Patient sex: F
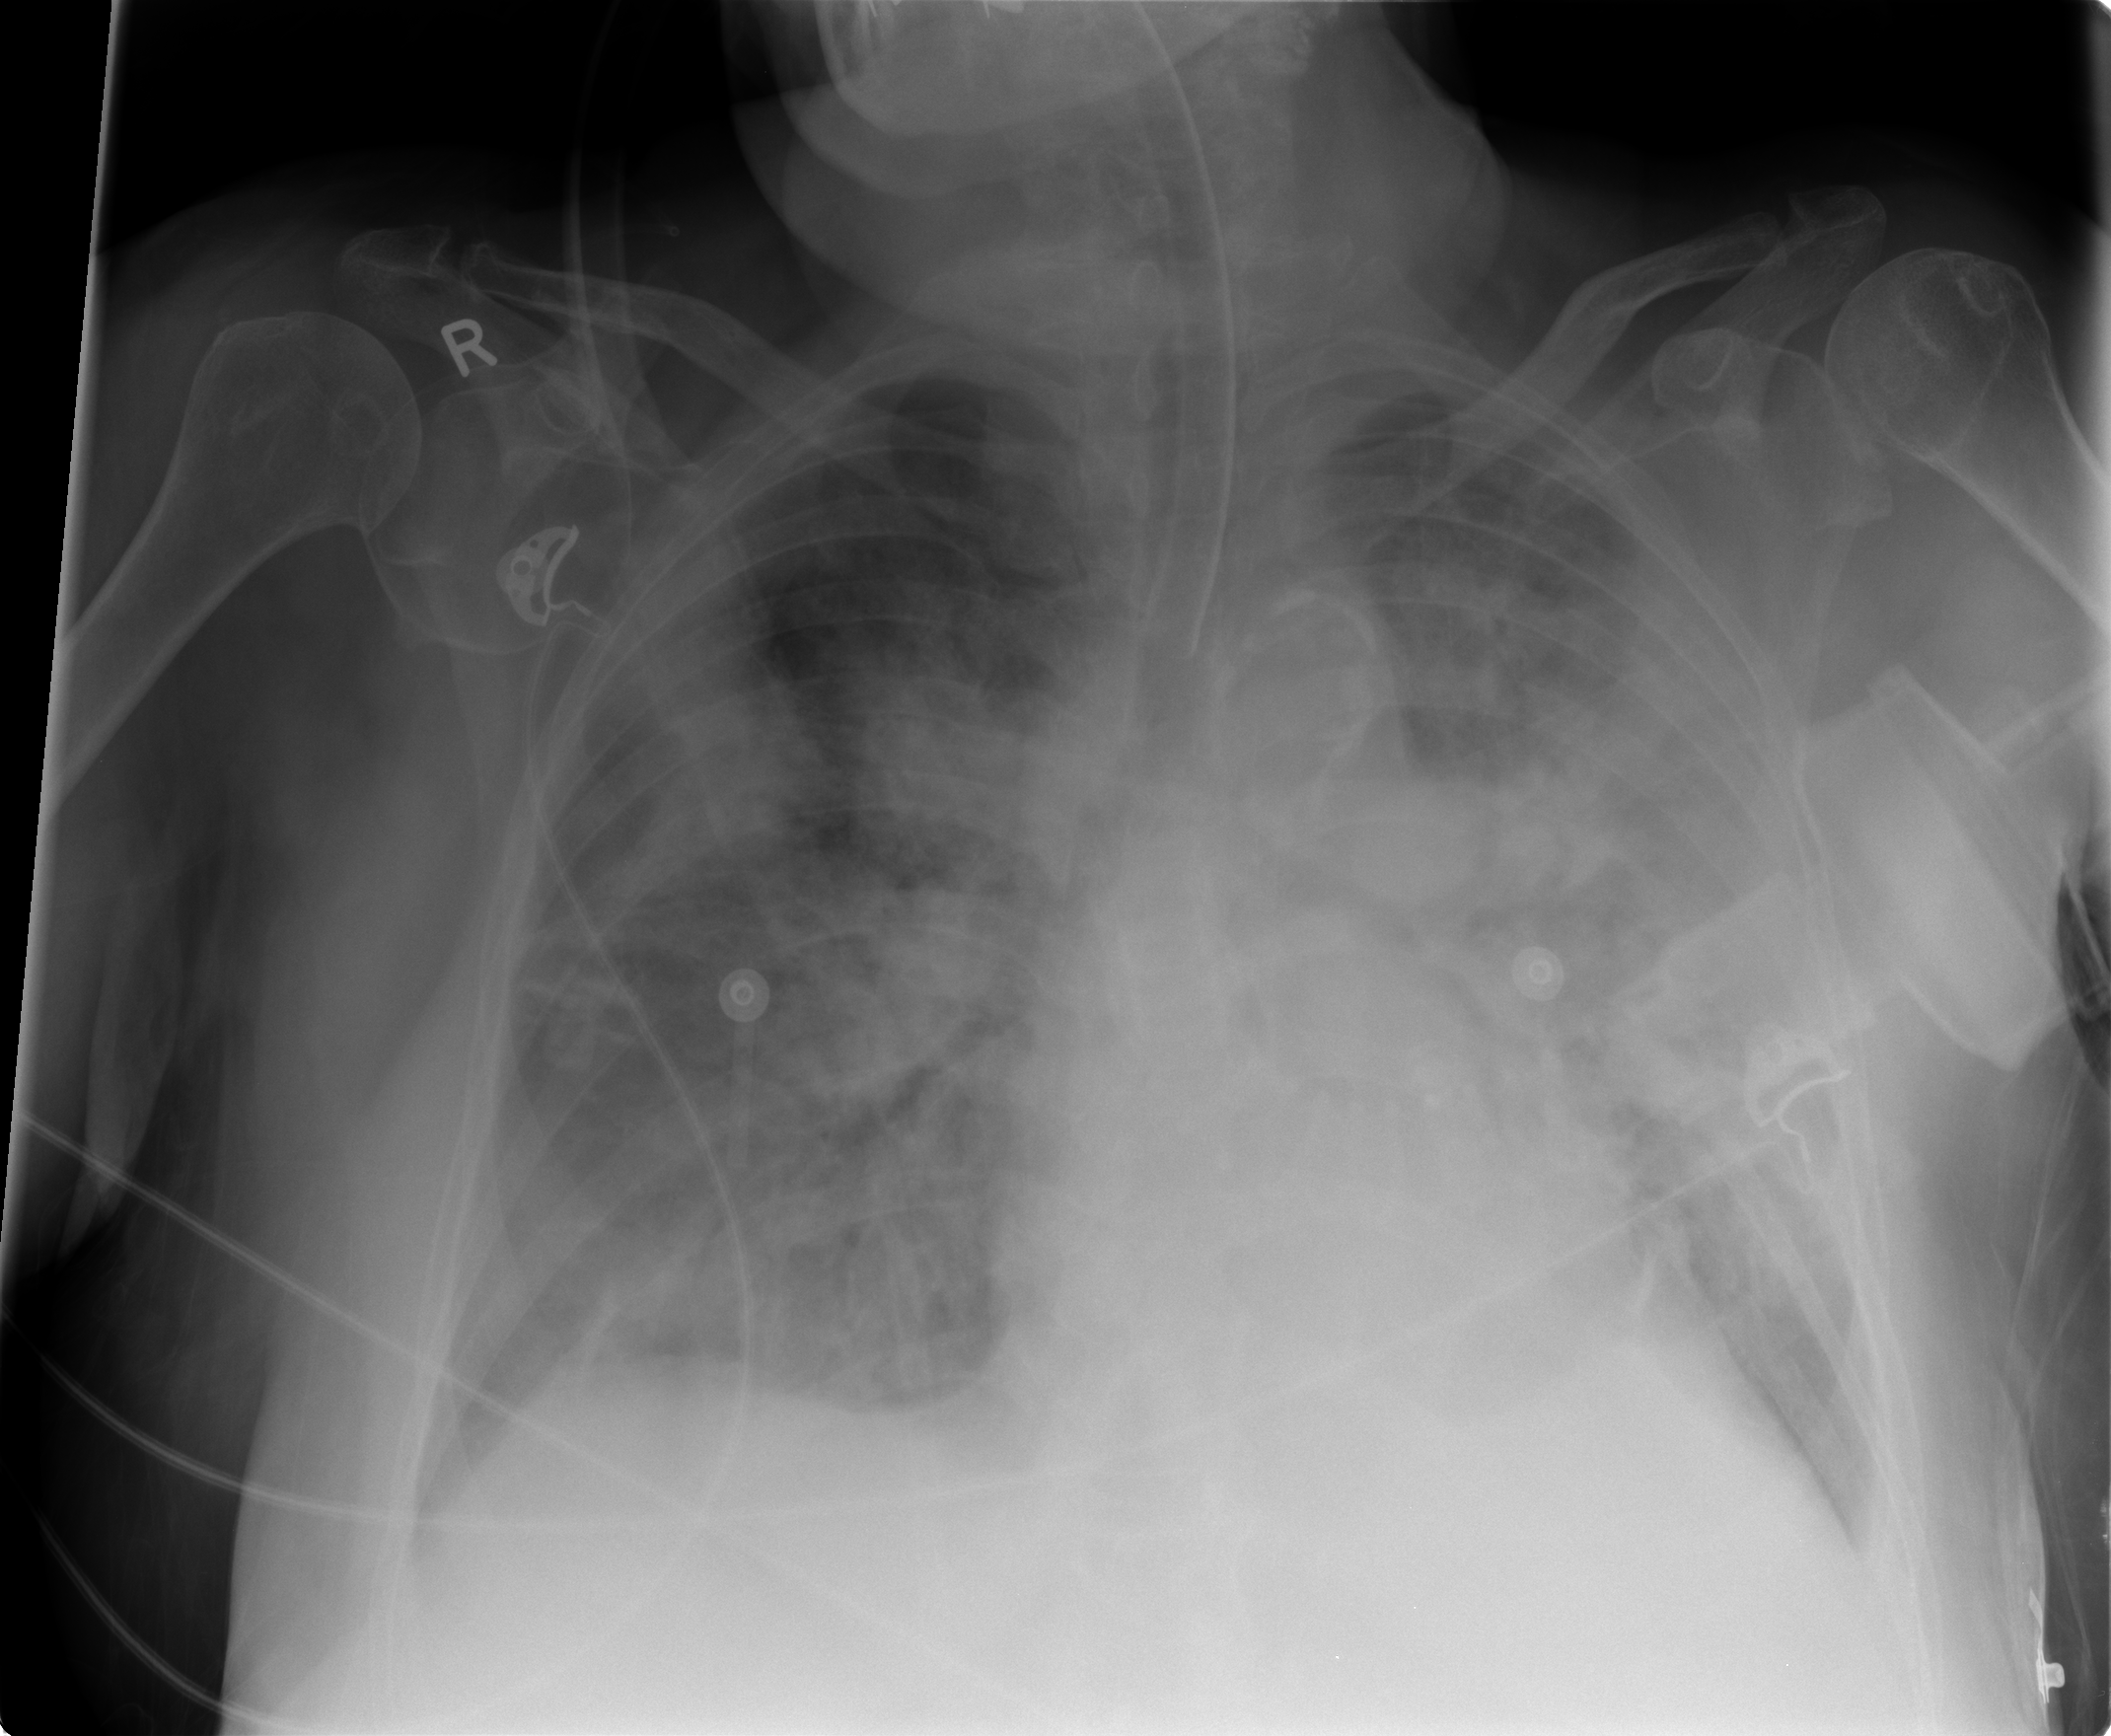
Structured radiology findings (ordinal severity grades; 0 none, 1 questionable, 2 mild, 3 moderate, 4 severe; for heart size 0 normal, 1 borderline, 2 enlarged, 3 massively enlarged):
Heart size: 0
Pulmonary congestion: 0
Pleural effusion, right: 2
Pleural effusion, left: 2
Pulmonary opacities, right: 3
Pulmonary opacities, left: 4
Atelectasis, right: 2
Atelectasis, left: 2